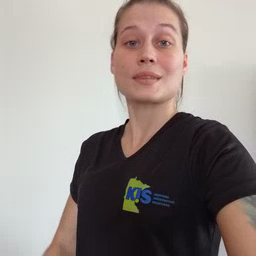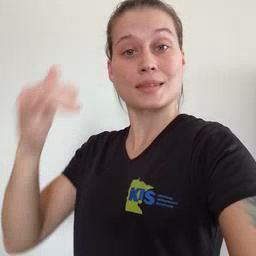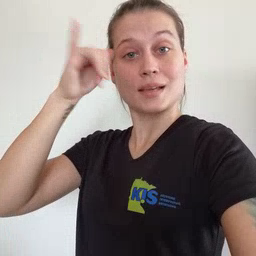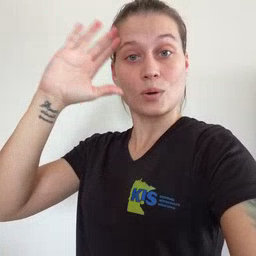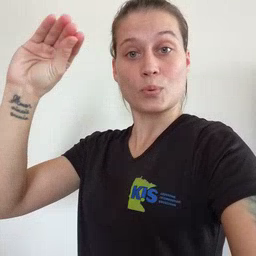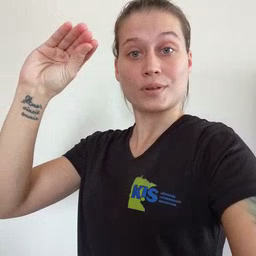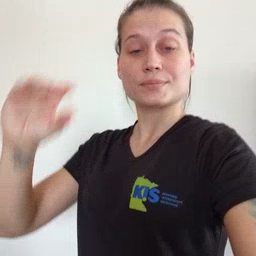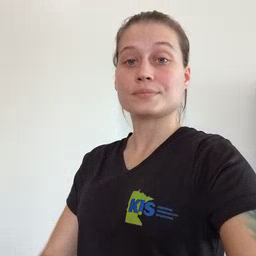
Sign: cowboy